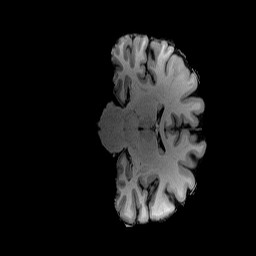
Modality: T1w
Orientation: coronal
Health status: healthy